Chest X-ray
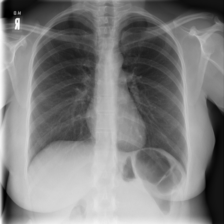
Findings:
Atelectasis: negative
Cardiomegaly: negative
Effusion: negative
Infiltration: negative
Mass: negative
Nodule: negative
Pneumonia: negative
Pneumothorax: negative
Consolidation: negative
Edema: negative
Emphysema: negative
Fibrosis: negative
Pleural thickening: negative
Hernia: negative